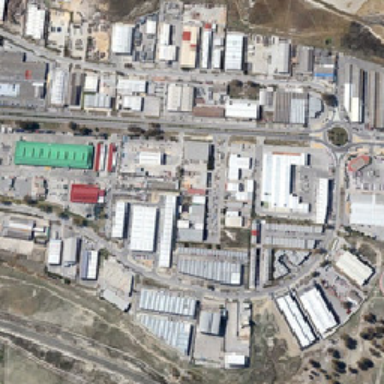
Green buildings stand out in the industrial zone .